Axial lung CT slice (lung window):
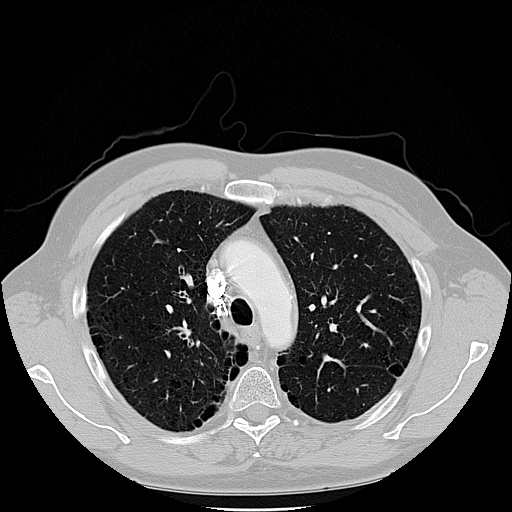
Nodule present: no